Interaction volume radius: 10 \u00c5
Interaction volume height: 20 \u00c5
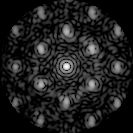
Disorder parameter: 0.4399